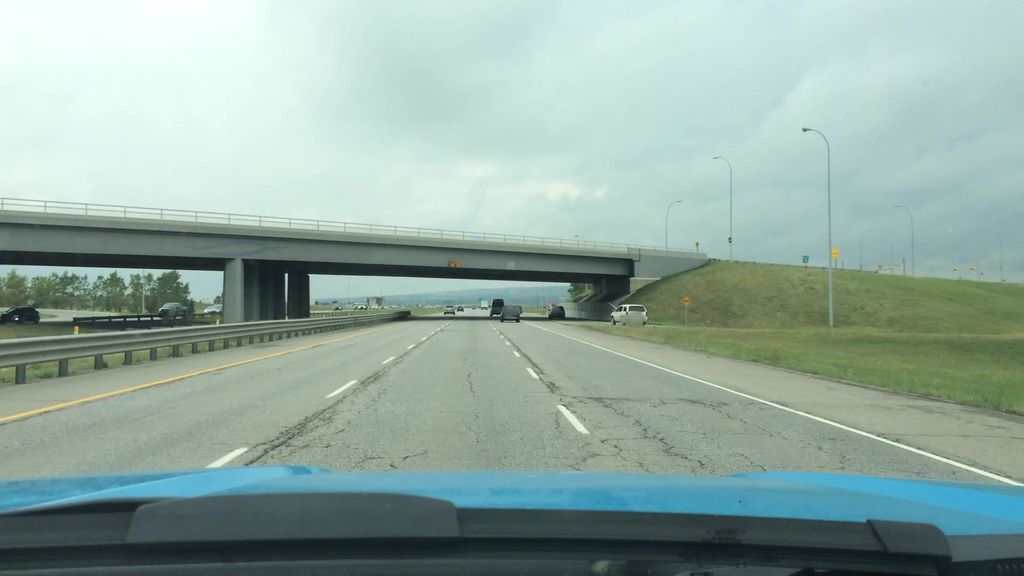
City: calgary